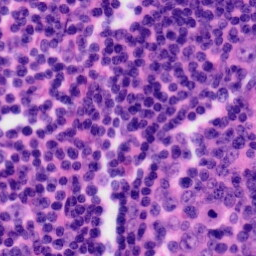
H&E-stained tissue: Tonsil